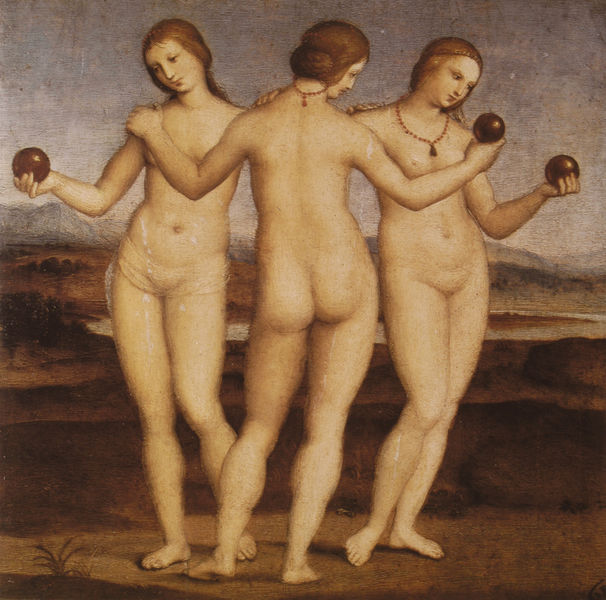
Titel: Die drei Grazien
Künstler: Raphael
Standort: Chantilly
Institution: Musée Condé
Schlagwörter: akt, berg, blau, fuß, hand, haut, himmel, lendenschurz, meer, nackt, schatten, wasser, weiß, akte, bäume, frauen, gelb, landschaft, menschen, mädchen, ocker, see, ufer, braun, brust, bunt, busen, damen, frau, frisur, geste, grau, haar, hintergrund, licht, mund, nase, paris, rücken, schmuck, schwarz, blick, gras, obst, rot, schleier, tuch, wiese, ball, beige, malerei, tanz, gesichter, jung, arm, arme, augen, blicke, gesicht, halten, inkarnat, stehen, gesten, hals, hände, portrait, schauen, ebene, erde, feld, gräser, horizont, hügel, natur, flach, gebüsch, boden, land, gold, haare, stoff, drei, pflanze, pflanzen, diadem, front, perle, perlen, renaissance, schulter, schön, kreis, frucht, früchte, beine, apfel, äpfel, bein, brüste, dutt, füße, hintern, wangen, umarmung, ansicht, italien, berge, gebirge, gipfel, kette, dunst, vegetation, haarband, figuren, romantik, historienbild, füllig, grazien, muskeln, einheit, mimik, lciht, nabel, bauch, nackte, bauchnabel, erotik, scham, halsschmuck, transparent, halskette, schwestern, fleisch, haarknoten, spiel, eva, nacktheit, antike, gesäss, unbekleidet, denken, bedeckt, nackig, arsch, popo, rückenakt, schönheit, fus, streit, ketten, bälle, haarkranz, kugel, kugeln, mythologie, verführung, geflochten, muskel, mythos, göttinen, musen, durchsichtig, backe, vorderansicht, venus, himel, sfumato, granatapfel, hera, sünde, verbunden, verdeckt, athene, preis, vorne, troja, nude, hamburg, italienisch, anfassen, raffael, blöße, jungfrauen, nakct, trias, renaiisance, parisurteil, gleichnis, drei grazien, wahl, halsketten, wette, schmück, odalisken, nusen, bauchnaben, nudes, 3, kette#, po, keeten, füpße, schilter, goldener apfel, inkanart